Question: Count the number of objects in the diagram.
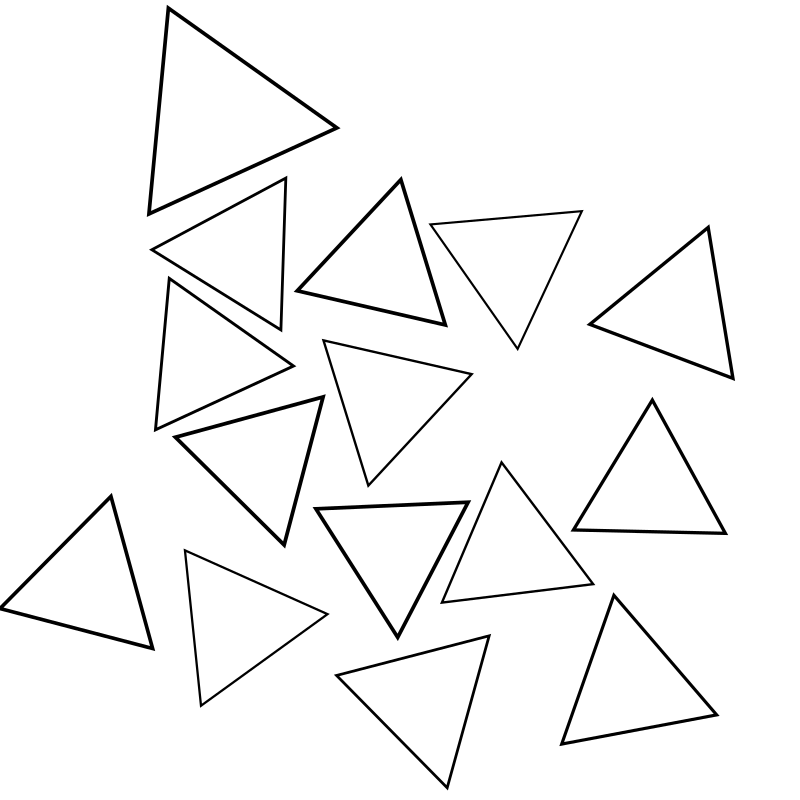
Answer: 15